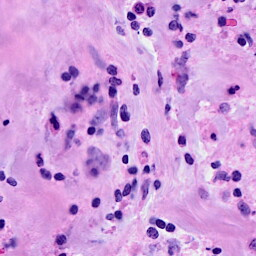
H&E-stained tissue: Breast